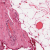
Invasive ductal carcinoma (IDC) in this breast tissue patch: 0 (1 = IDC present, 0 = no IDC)